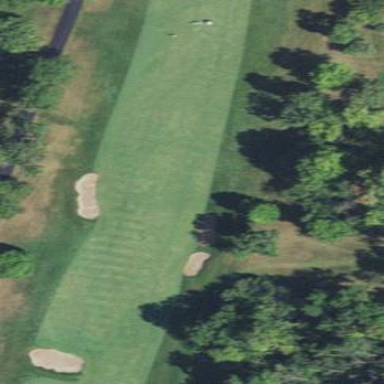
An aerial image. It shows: Well-maintained grassy golf fairway for the sport of golf.